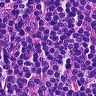
Metastatic tissue present: no